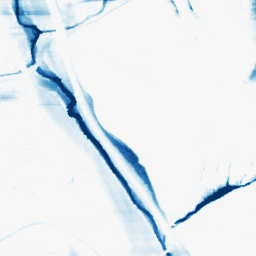
Category: morphological
Decomposition family: morphological_rect
Decomposition parameters: operation: closing
width: 50
height: 5
Upsampling method: bspline
Upsampling parameters: scale: 2
Upsampling scale: 2